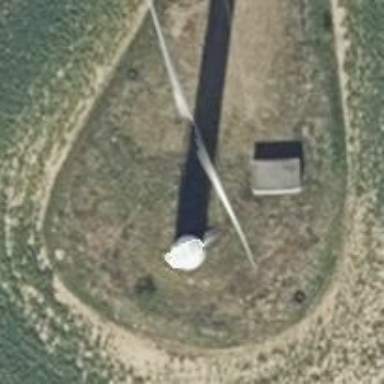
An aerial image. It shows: Wind generator in the form of horizontal axis wind turbine.